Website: home-depot
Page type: billing-address
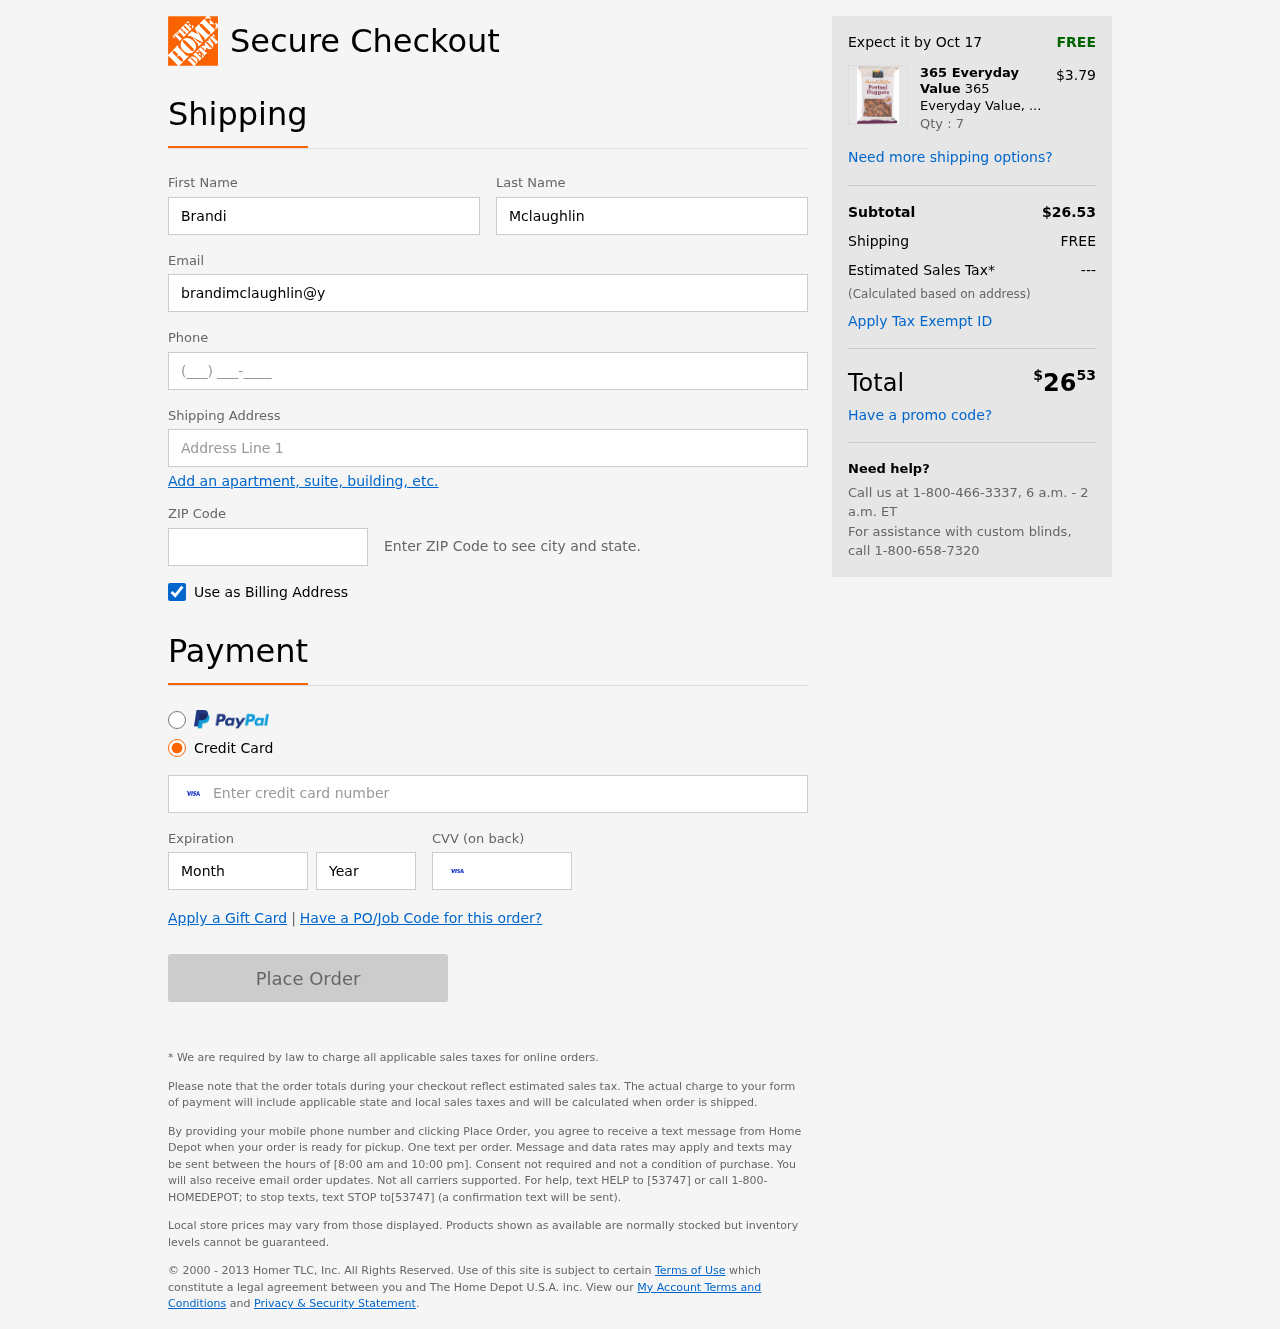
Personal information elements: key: PII_FIRSTNAME
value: Brandi
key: PII_LASTNAME
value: Mclaughlin
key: PII_EMAIL
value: brandimclaughlin@yahoo.com
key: PII_PHONE
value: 5248129797
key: PII_STREET
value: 25175 Taylor Course
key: PII_POSTCODE
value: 08930
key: PII_CARD_NUMBER
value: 4698 9910 1486 5249
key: PII_CARD_EXPIRY_MONTH
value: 02
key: PII_CARD_CVV
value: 320
Product elements: key: PRODUCT1_BRAND
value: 365 Everyday Value
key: PRODUCT1_NAME
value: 365 Everyday Value, Pretzel Nuggets, Peanut Butter, 10 oz
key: PRODUCT1_PRICE
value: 3.79
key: PRODUCT1_QUANTITY
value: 7
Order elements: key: ORDER_DELIVERY_DATE
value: Oct 17
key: ORDER_SUBTOTAL
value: $26.53
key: ORDER_SHIPPING_COST
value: FREE
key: ORDER_TAX
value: ---
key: ORDER_TOTAL2
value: $2653